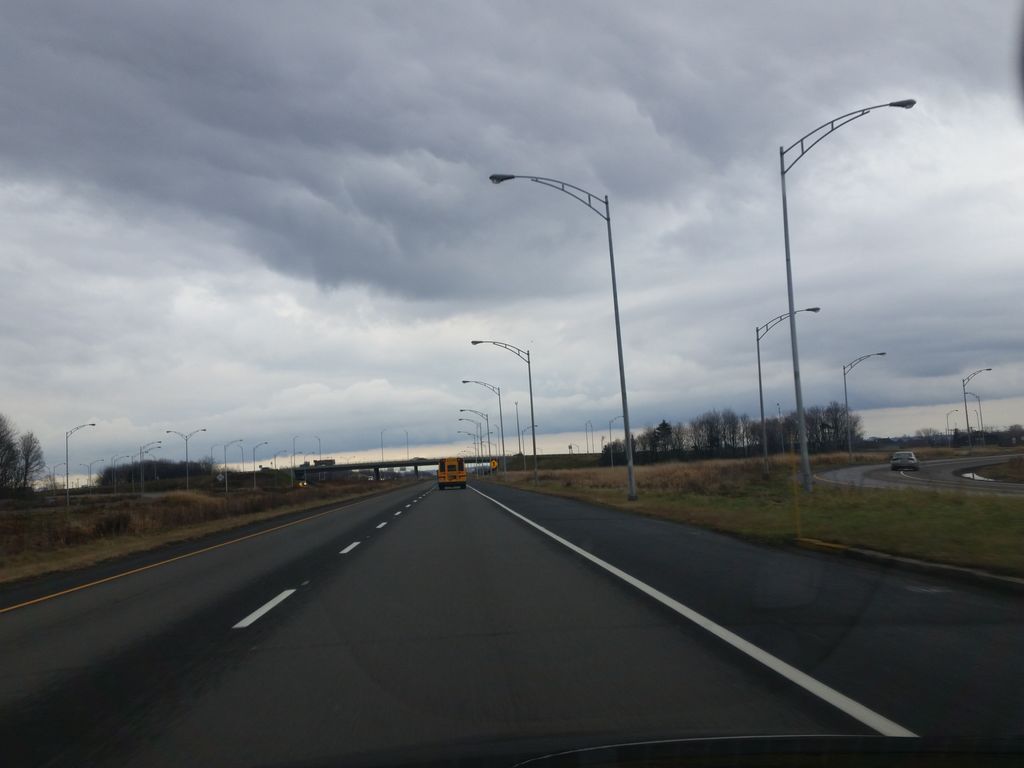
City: quebec_city